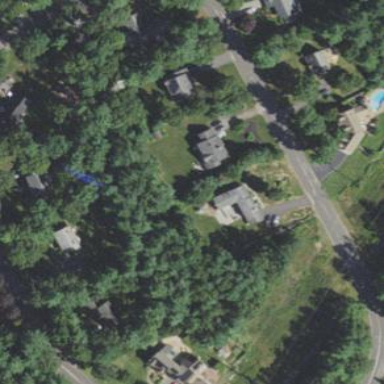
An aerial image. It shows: Residential road.